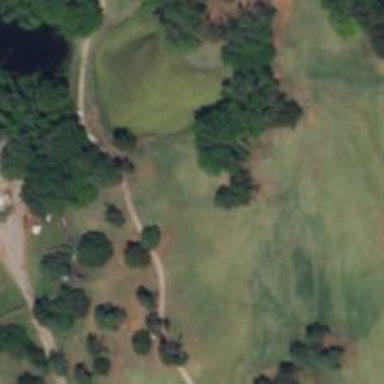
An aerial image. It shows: View of golf hole.